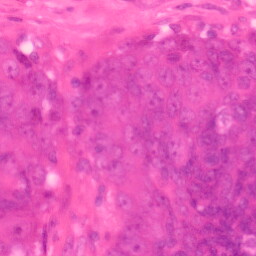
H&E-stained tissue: Colon